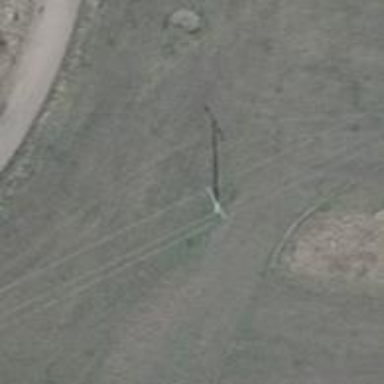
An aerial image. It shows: Power pole.